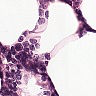
Metastatic tissue present: no